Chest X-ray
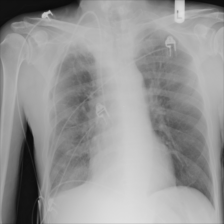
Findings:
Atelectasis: negative
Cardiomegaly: negative
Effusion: negative
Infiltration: negative
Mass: positive
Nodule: negative
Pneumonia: negative
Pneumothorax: negative
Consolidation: negative
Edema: negative
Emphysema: negative
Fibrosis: negative
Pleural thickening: negative
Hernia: negative